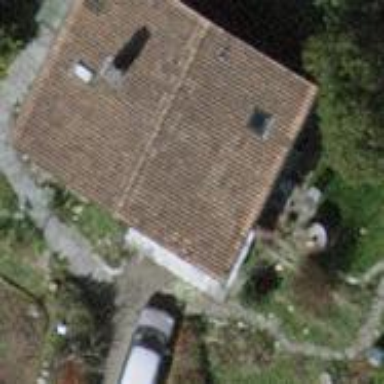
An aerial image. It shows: Detached building.